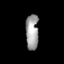
Tissue: lung
Cell type: Endothelial cells
Senescence score: 0.5492
Nuclear area (px): 449
Mean DAPI intensity: 157.566